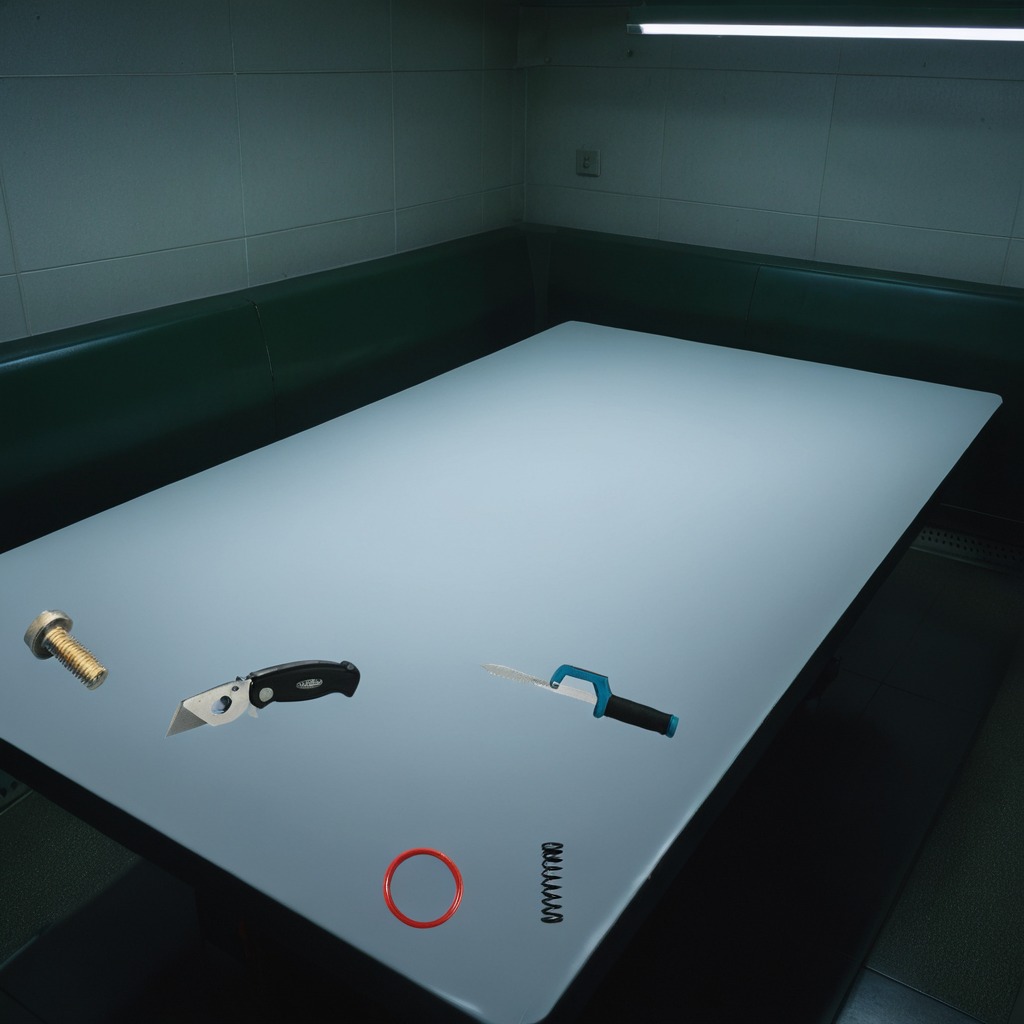
A rubber Oring, a utility knife, a metal machine screw, a coiled metal spring, and a handheld metal saw are lying on the clean empty table in a railway signal maintenance room lit by harsh overhead fluorescents.